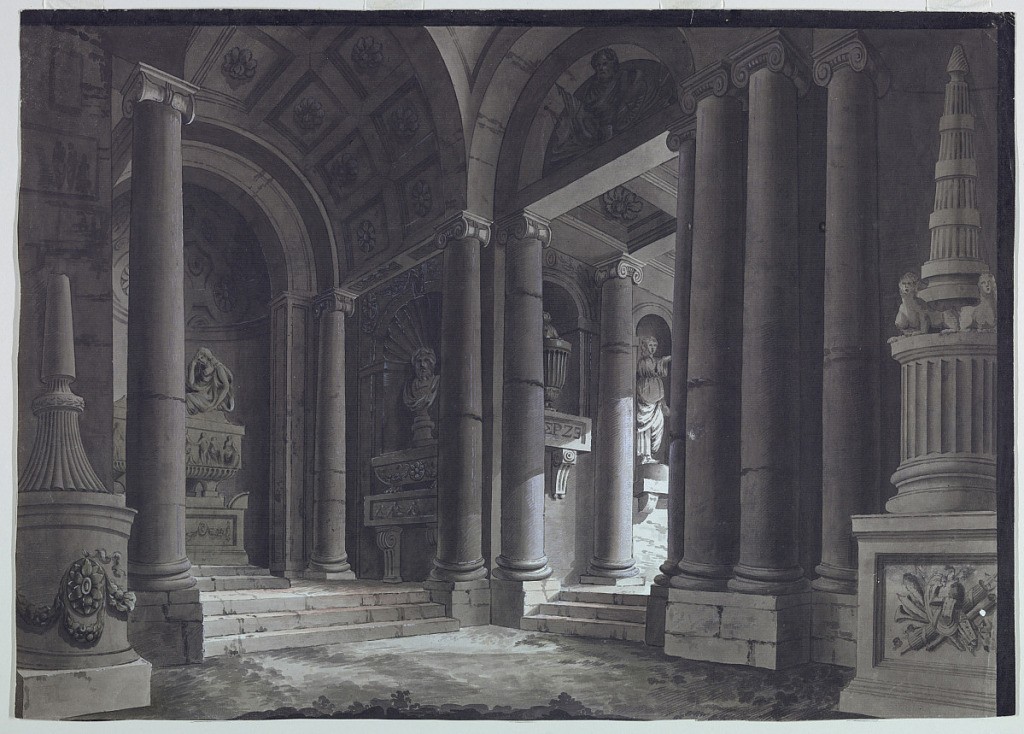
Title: Stage Design, Sepulchral Hall
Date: late 18th century
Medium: Pen and brown ink, brush and wash on paper
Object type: Drawing
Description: Horizontal rectangle. Portico with tombs and sculptured monuments and ornaments, opening at right toward similar place.